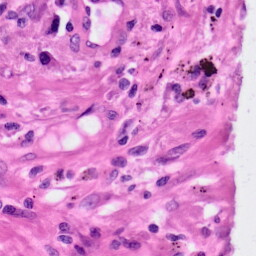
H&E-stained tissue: Lung